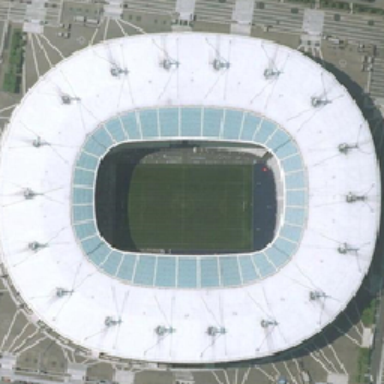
There is a football playground inside the huge stadium with a oval shaped roof .